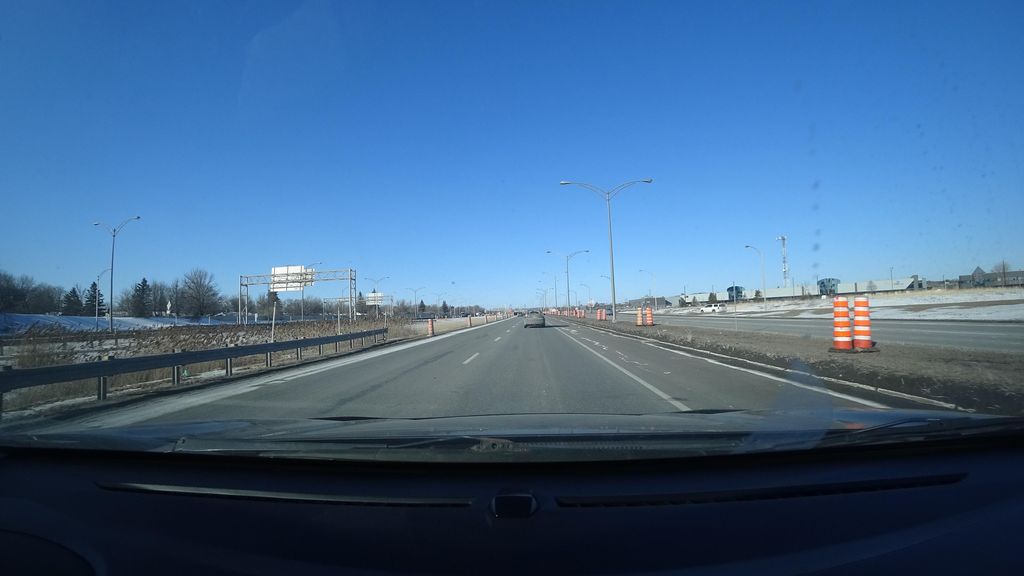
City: quebec_city